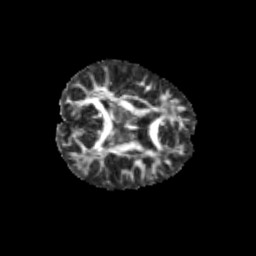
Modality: FA
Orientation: axial
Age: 11
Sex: female
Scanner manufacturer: siemens
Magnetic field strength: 3 T
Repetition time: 3.8 s
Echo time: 0.07 s